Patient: sex M, age 71
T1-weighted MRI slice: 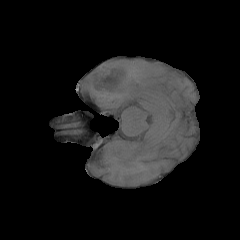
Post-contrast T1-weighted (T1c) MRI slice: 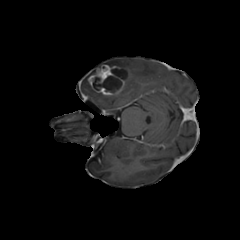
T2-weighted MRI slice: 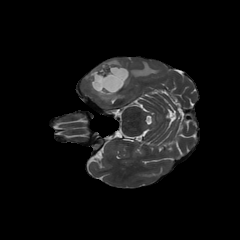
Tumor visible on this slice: yes
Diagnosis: Glioblastoma, IDH-wildtype
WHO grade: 4